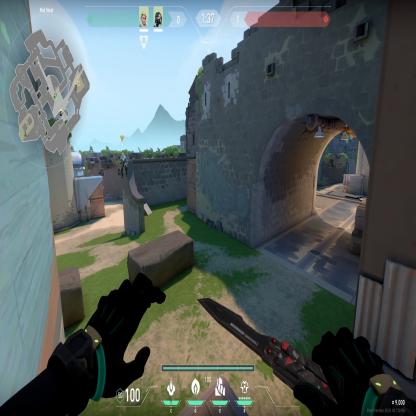
Label: teammate